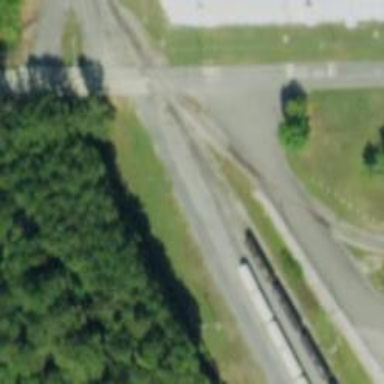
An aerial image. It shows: Rail spur service.